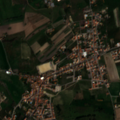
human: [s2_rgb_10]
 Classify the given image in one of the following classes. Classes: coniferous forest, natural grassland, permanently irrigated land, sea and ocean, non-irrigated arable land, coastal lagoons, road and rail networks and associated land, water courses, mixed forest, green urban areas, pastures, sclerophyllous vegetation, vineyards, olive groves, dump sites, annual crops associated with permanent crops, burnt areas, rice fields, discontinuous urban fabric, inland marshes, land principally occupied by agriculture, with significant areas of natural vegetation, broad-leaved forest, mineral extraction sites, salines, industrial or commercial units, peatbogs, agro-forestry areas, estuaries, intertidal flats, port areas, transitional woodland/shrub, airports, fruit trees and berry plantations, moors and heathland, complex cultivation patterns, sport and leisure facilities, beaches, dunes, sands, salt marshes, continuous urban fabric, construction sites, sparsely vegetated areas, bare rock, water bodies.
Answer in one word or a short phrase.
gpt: discontinuous urban fabric, complex cultivation patterns